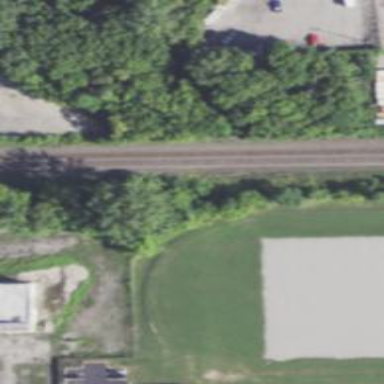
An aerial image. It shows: Disused railway.